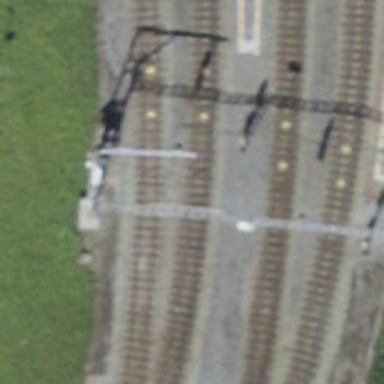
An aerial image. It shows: Railway signal.